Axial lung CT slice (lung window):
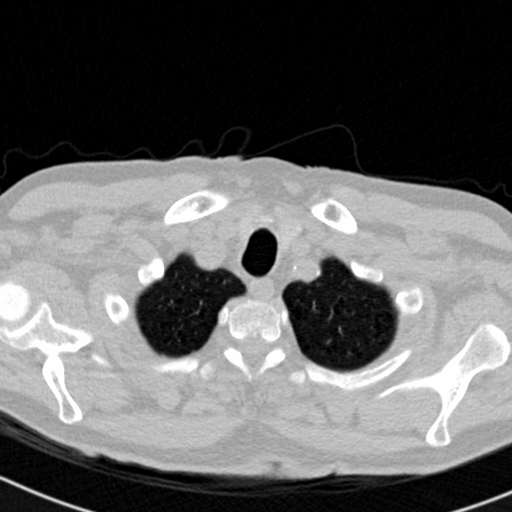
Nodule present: no